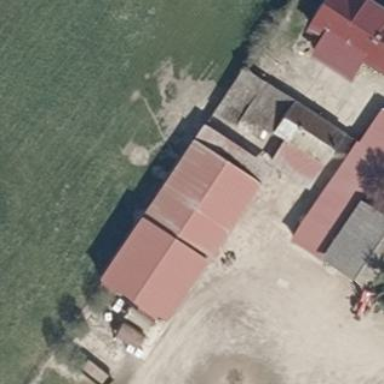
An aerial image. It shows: Shed building.